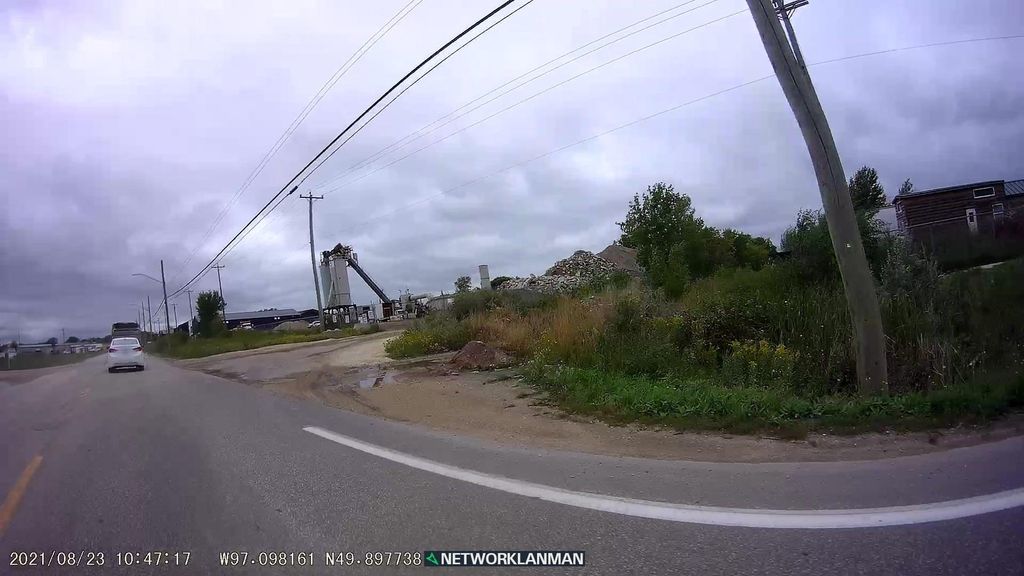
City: winnipeg